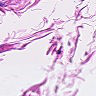
Metastatic tissue present: no